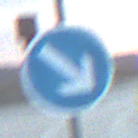
Verkehrszeichen: VorgeschriebeneVorbeifahrtRechts
Umgebung: Outdoor, Beach
Tageszeit: SunriseSunset
Wetter: PartlyCloudy
Licht: Natural
Jahreszeit: NotSpecified
Kontrast: MediumContrast